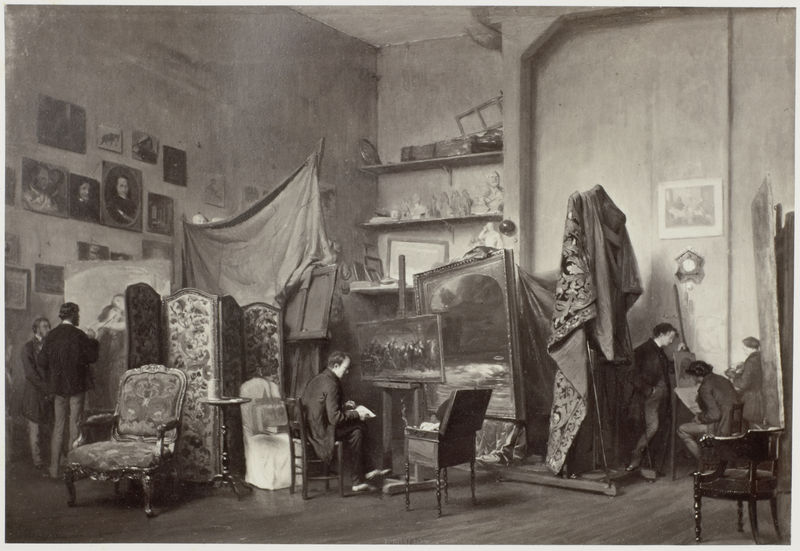
Titel: Fotoreproductie van schilderij door Louis Roux: Atelier de Paul Delaroche
Künstler: Robert Jefferson Bingham
Standort: Amsterdam
Institution: Rijksmuseum
Schlagwörter: gris, atelier, peintre, peinture, dessin, petit, crayon, feutre, gouache, activité, noit et blanc, chargé, occupé, exigu